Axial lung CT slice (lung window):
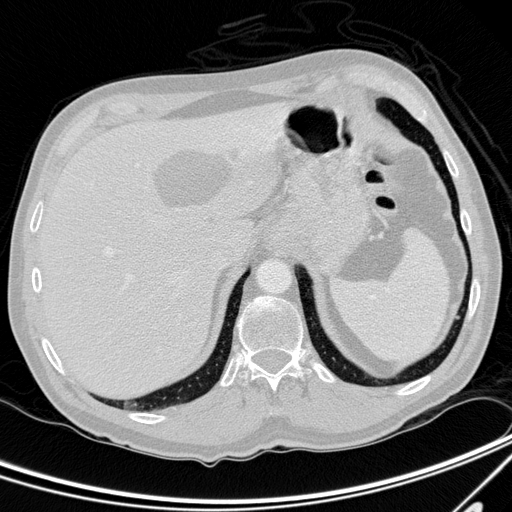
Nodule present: no